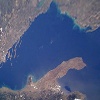
Label: water